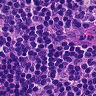
Metastatic tissue present: no